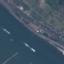
Land use / land cover: River